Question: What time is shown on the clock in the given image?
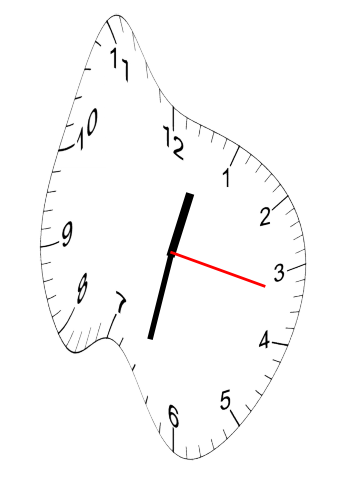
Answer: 12:32:17